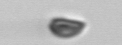
Label: Cryptophyta